Field crop: maize
Growth stage: 2
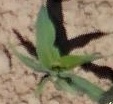
Species: maize